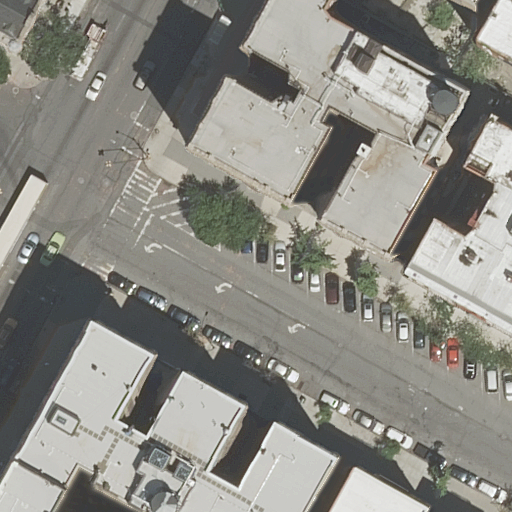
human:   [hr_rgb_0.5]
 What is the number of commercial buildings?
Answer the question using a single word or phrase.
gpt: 0

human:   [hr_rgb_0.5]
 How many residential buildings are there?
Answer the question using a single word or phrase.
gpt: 8

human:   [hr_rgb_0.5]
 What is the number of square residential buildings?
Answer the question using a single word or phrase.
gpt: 0

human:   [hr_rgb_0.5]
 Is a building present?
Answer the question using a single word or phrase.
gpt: yes

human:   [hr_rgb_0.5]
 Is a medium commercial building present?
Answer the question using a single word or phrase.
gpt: no

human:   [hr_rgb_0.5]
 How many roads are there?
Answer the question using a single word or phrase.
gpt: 5

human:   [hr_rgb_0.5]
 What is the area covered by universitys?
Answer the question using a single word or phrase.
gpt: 20465m2

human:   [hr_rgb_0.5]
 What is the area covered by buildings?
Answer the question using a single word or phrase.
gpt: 3163m2

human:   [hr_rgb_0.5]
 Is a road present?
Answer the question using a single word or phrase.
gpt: yes

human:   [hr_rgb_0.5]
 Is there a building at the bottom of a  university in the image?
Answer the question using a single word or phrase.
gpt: yes

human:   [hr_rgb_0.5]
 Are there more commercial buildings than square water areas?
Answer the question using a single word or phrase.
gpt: no

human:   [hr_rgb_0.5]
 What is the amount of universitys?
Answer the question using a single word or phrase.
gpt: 3

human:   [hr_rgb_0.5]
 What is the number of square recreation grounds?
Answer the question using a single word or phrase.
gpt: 0

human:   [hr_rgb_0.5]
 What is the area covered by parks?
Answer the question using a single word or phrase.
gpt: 109m2

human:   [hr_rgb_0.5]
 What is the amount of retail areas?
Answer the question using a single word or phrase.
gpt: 1

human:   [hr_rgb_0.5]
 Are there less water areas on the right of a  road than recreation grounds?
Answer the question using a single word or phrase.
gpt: yes

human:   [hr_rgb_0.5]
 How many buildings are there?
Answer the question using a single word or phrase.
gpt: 8

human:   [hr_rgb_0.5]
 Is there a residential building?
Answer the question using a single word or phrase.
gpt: yes

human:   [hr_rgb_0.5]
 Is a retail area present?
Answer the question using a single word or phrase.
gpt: yes

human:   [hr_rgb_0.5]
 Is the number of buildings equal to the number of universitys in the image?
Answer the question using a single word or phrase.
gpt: no

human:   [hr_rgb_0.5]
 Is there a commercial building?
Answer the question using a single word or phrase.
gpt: no

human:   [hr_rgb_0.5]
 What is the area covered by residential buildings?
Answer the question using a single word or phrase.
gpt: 3163m2

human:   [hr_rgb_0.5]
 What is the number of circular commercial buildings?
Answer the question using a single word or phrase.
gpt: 0

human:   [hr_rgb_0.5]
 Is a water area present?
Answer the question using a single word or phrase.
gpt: no

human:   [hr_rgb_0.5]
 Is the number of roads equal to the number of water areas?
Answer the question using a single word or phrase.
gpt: no

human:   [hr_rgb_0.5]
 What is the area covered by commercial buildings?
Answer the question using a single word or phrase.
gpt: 0m2

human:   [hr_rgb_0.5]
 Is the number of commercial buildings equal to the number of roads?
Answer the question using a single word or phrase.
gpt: no

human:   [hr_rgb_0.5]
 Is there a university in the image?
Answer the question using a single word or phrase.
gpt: yes

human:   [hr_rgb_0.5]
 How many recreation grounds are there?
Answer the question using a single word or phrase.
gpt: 1

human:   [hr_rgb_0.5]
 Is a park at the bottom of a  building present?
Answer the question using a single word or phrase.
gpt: yes

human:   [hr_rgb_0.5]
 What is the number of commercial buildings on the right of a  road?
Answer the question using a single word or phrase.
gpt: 0

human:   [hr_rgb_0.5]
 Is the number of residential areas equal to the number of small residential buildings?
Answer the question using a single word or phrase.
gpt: no

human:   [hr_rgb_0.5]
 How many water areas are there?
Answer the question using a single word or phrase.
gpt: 0

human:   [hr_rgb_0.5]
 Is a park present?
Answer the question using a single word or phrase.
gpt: yes

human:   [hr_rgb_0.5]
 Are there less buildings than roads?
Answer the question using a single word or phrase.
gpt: no

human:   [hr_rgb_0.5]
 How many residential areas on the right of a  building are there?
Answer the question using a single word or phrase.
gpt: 1

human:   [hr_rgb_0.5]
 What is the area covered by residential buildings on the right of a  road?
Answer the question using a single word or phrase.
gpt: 1925m2

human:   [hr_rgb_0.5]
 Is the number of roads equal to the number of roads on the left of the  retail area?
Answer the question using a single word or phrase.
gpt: no

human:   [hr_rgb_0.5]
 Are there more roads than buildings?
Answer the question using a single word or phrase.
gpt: no

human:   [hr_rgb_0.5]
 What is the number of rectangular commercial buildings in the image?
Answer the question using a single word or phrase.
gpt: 0

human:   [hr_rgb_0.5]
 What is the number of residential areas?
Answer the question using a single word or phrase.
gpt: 1

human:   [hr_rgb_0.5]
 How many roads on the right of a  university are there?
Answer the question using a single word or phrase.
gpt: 5

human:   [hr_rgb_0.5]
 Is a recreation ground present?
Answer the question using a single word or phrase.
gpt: yes

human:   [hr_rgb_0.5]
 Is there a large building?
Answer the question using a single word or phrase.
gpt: yes

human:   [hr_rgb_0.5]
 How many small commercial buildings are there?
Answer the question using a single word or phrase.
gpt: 0

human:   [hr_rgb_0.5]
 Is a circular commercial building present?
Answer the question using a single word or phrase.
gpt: no

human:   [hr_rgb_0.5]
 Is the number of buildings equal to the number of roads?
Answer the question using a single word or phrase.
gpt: no

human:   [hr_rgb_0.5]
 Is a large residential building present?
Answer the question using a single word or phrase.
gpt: yes

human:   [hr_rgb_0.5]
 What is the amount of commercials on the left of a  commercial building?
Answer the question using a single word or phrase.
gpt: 0

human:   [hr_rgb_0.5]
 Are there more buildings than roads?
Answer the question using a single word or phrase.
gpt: yes

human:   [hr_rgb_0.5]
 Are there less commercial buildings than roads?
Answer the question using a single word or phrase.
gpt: yes

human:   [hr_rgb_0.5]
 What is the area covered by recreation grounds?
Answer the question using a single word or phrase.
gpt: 102m2

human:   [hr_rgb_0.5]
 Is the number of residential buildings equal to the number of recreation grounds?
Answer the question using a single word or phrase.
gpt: no

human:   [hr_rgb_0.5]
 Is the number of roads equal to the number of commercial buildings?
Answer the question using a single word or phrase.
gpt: no

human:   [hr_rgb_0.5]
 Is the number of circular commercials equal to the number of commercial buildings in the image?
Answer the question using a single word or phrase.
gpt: yes

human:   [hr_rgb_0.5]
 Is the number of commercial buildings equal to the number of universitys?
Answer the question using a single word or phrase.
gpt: no

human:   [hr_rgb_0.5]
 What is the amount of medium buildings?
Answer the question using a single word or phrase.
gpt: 1

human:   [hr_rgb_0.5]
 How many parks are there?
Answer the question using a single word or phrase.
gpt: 1

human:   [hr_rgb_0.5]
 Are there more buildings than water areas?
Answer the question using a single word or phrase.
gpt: yes

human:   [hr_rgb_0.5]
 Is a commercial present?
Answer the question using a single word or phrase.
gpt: yes

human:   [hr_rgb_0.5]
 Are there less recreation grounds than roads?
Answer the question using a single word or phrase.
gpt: yes

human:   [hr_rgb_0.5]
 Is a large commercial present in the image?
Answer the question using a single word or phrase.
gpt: no

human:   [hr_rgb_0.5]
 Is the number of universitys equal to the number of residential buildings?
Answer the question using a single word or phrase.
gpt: no

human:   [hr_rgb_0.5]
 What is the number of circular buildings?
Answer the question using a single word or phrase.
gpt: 0